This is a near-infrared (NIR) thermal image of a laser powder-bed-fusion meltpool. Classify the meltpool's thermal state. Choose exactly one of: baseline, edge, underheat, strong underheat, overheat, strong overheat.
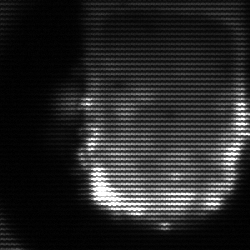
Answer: baseline